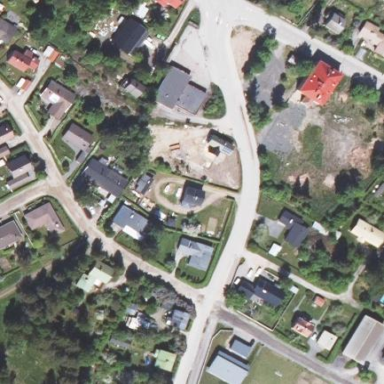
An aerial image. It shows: Residential area.